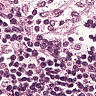
Metastatic tissue present: no